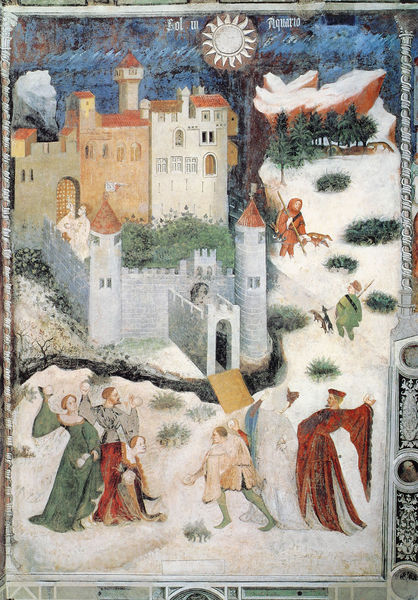
Titel: Il ciclo dei Mesi (Monatskreis)
Künstler: Meister Wenzeslaus
Standort: Trient, Torre Aquila (EU - I)
Schlagwörter: baum, berg, gemälde, himmel, mann, weiß, bäume, menschen, see, stadt, braun, fenster, frau, männer, schloss, schnee, gracht, häuser, brücke, sonne, kind, pflanzen, kinder, turm, wüste, winter, ausflug, luft, freude, tor, eingang, burg, türmchen, druck, stich, koloriert, ritter, besuch, graben, heilige, burggraben, kapuze, coloriert, coloration, koloration, perspektiv, schneeballschlacht